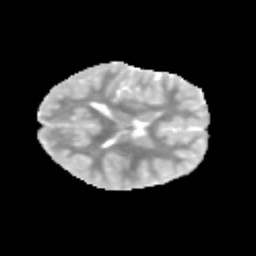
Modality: MD
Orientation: axial
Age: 8
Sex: female
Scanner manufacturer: siemens
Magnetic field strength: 3 T
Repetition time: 3.8 s
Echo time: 0.07 s